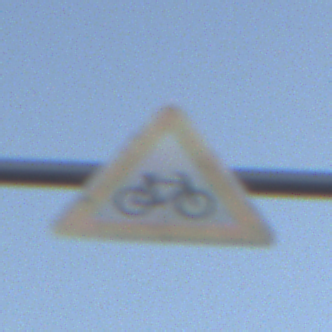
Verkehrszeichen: RadverkehrLinks
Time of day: SunriseSunset
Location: Outdoor (Nature)
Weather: Clear
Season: NotSpecified
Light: Natural